Field crop: tomato
Growth stage: 1
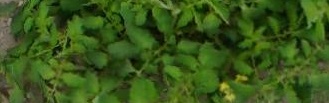
Species: tomato